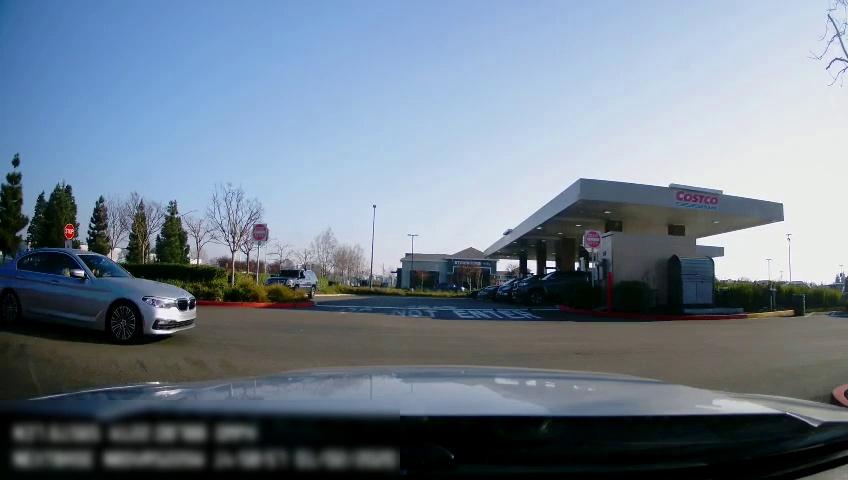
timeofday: Day
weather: Sunny
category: Drivable Space
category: Vehicles | SUV
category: Vehicles | Car
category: Vehicles | SUV
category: Vehicles | SUV
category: Traffic | Signs
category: Traffic | Signs
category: Traffic | Signs